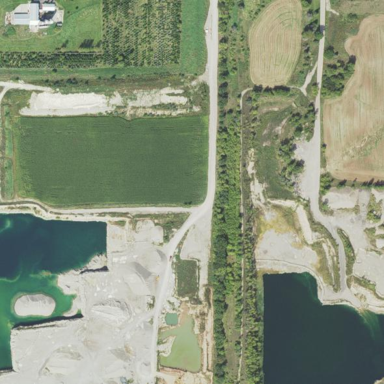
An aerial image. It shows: Industrial area designated for mining activities.